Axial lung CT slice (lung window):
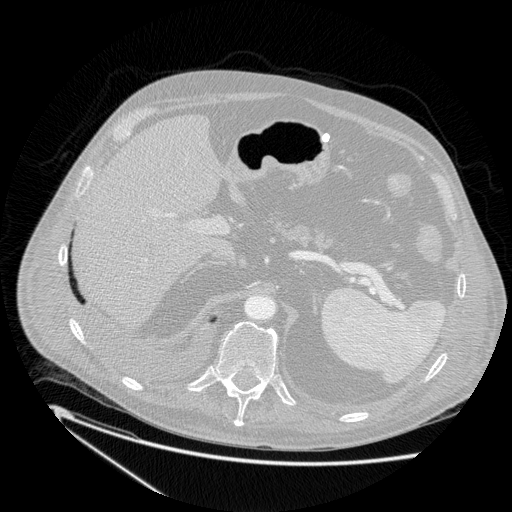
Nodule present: no